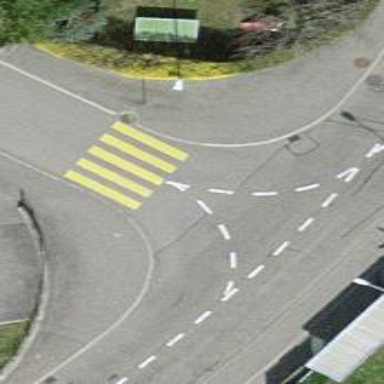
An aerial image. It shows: Crossing on the road.